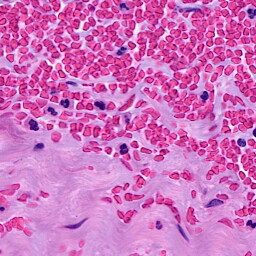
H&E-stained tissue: Breast